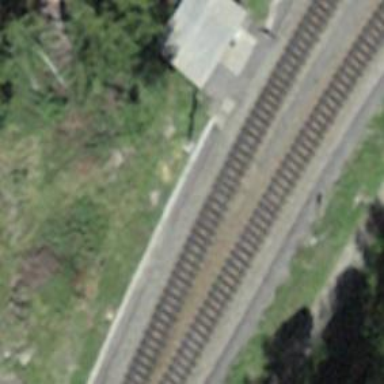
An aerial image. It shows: Narrow-gauge railway track electrified by contact line.